Field crop: maize
Growth stage: 2
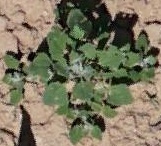
Species: chenopodium